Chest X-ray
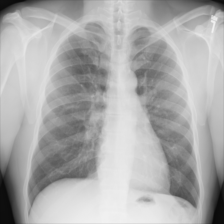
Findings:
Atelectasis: negative
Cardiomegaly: negative
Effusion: negative
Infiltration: negative
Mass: negative
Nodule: negative
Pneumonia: negative
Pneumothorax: negative
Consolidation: negative
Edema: negative
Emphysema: negative
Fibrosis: negative
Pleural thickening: negative
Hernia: negative